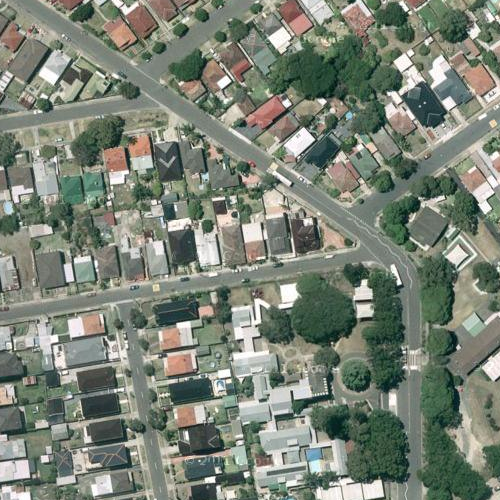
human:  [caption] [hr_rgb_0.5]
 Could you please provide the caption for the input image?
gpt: A town with many houses arranged neatly and divided by some roads .

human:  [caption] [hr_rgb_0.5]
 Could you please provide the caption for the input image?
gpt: A residential area with houses arranged neatly while many plants on the roadside .

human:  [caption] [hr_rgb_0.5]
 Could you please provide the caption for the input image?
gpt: Lots of houses with red and orange roofs arranged neatly .

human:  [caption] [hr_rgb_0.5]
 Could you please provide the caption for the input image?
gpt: A residential area with houses arranged neatly and some roads go across this area .

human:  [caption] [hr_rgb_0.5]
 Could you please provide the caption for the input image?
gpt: A residential area with houses densely arranged and devided by some roads .